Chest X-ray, PA view. Patient: 53 years old, sex F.
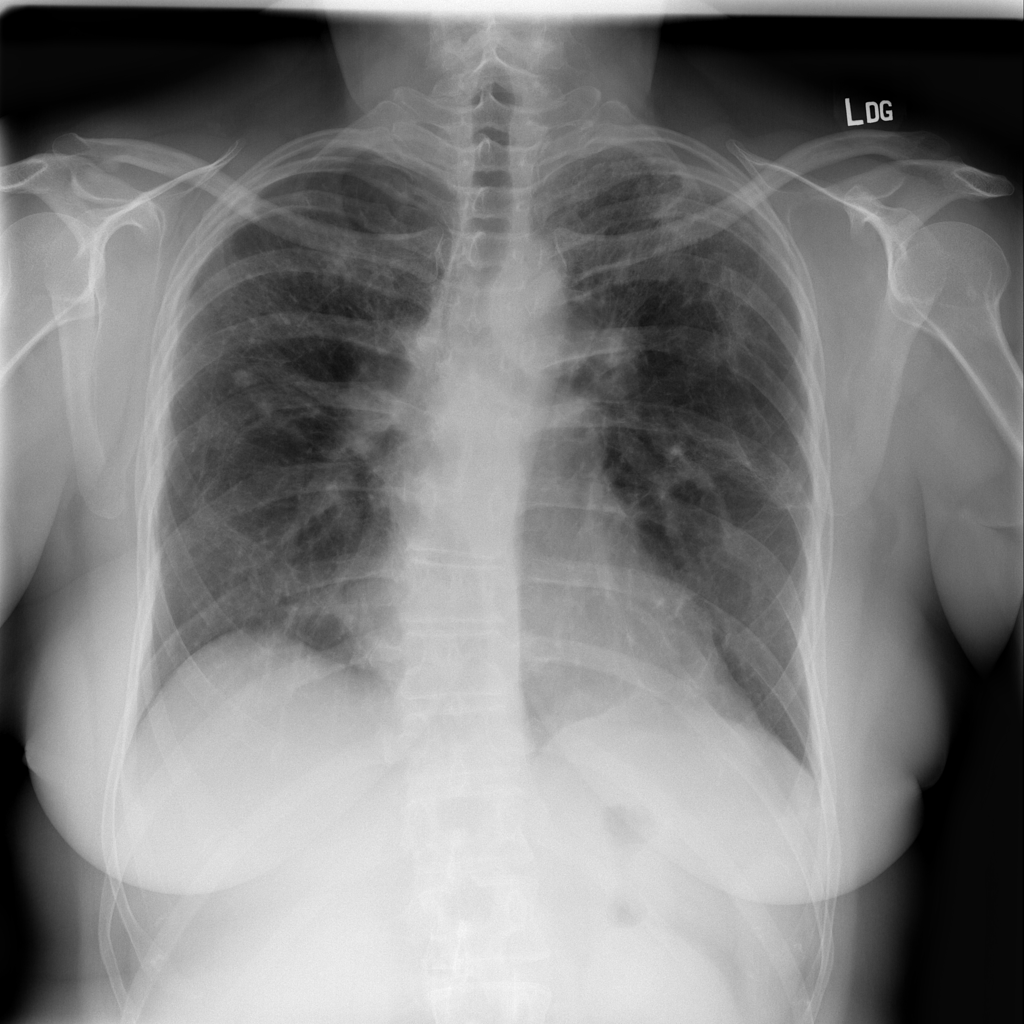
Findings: No Finding